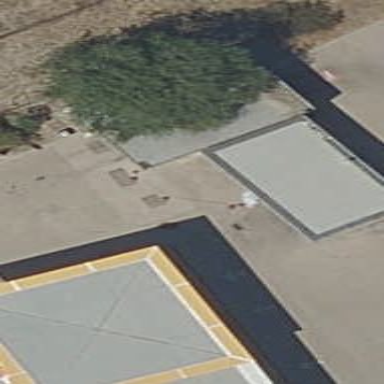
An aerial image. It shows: Building housing car wash facility.